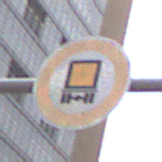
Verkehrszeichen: VerbotKennzeichnungspflichtigeKraftfahrzeugeGefaehrlicheGueter
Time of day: MorningAfternoon
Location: Outdoor (Urban)
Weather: Overcast
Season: NotSpecified
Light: Natural